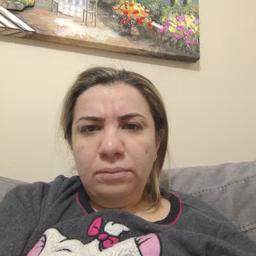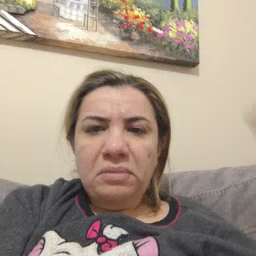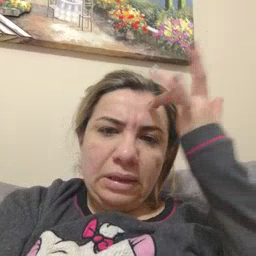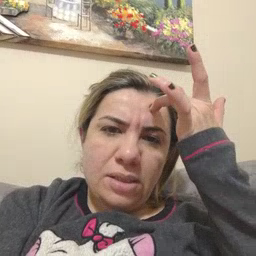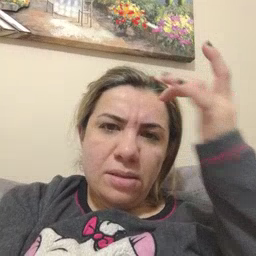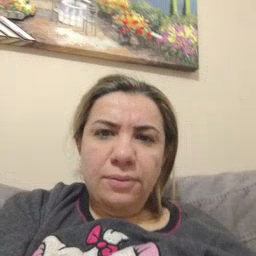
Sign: sick